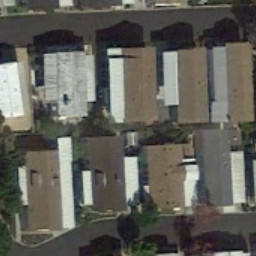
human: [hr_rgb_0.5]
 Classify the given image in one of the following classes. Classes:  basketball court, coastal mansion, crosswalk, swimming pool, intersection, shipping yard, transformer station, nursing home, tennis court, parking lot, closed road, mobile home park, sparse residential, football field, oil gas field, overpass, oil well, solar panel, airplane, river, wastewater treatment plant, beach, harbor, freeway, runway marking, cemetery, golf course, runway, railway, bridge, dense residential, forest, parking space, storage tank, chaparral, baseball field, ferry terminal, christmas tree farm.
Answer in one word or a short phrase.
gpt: mobile home park